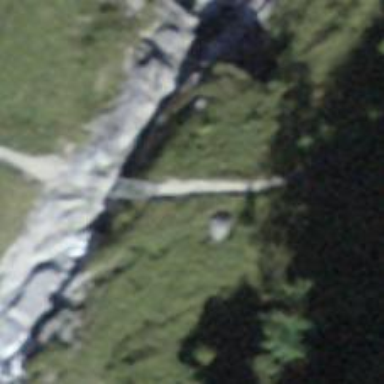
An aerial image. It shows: Path leading to bridge.